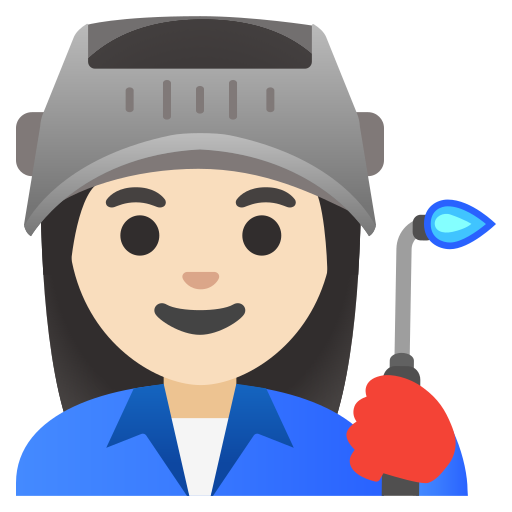
Emoji: 👩🏻‍🏭